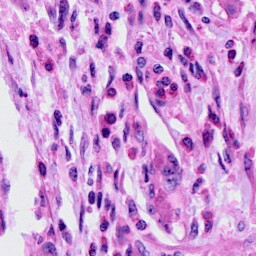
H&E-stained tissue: Cervix